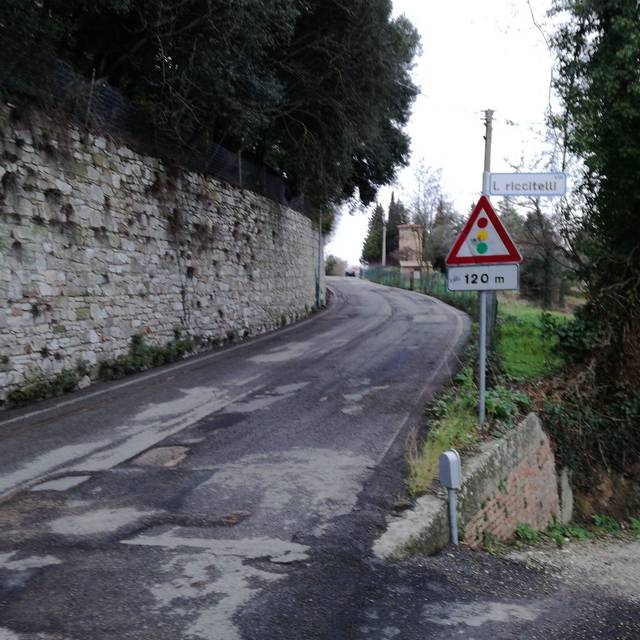
Region: Italy
Coordinates: 43.121, 12.382